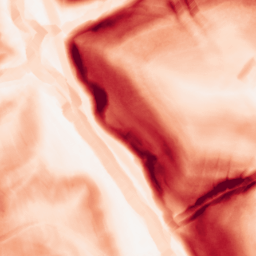
Category: morphological
Decomposition family: morphological_gradient
Decomposition parameters: size: 7
shape: diamond
Upsampling method: linear_exact
Upsampling parameters: scale: 8
Upsampling scale: 8